Question: The VS2010 project calls functions in VS2012 and vice-versa. This worked fine at first, but when I also needed to share variables between both projects I noticed variables doesn't seem to have the same memory alignments and each project interprets the same memory address differently.
:
It only seems to occur when using , other structs and classes which doesn't contain std:: works fine.
To illustrate the problem, the following code should yeld different results when run on different Visual Studio versions.
'''
#include <string>
#include <vector>
int main()
{
int stringSize = sizeof(std::string); // Yelds 32 on VS2010, 28 on VS2012
int intVectorSize = sizeof(std::vector<int>); // Yelds 20 on VS2010, 16 on VS2012
return 0;
};
'''
Updating both projects to the same version is for me yet as I have a few dependencies tied to each version.
I will upgrade both project to the VS2012 compiler as soon as it's possible, but right now I'm hopping for a so I just can get along with working. Since it only seems to occur with STL-containers, is it perhaps possible to use an older version of the library on all projects? Or is it possible to fool the compiler? Perhaps changing the padding size?
Also, element in a std::vector seems to read fine, only elements in the vector seems to get . ()

---
We are compiling the first project into a DLL in VS2012 compile mode and then trying to access that one in VS2010.
Here's some code to recreate the problem. If you would like to try for yourself you can download the full VS2012 solution <URL>.
'''
#ifdef DLLHELL_EX
#define DLL_API __declspec(dllexport)
#else
#define DLL_API __declspec(dllimport)
#endif
#include <vector>
#include <string>
class DLL_API Foo
{
public:
Foo();
~Foo();
std::vector<std::string>* exposedMember;
};
'''
'''
#include "DllExport.h"
Foo::Foo()
{
// Create member
exposedMember = new std::vector<std::string>();
// Fill member with juicy data
for(int i=0; i<5; i++)
exposedMember->push_back("Fishstick");
}
Foo::~Foo()
{
// Clean up behind ourselves like good lil' programmers
delete exposedMember;
}
'''
'''
#include "DllExport.h"
int main()
{
// Creating class from DLL
Foo bar;
// Fetching "exposedMember" from class
std::vector<std::string>* member = bar.exposedMember;
return 0;
}
'''
The DLL was created, using <URL> tutorial
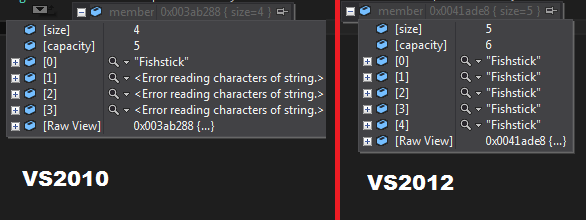
Answer: Since I don't have the option of not using different versions, the closest to solving the problem I think is by using pointers to instead of accessing them directly (e.g. 'std::vector<std::string*>*' instead of 'std::vector<std::string>*').
I would still very much prefer a solution if it is possible, but at least this way I won't have to invent my own string and vector-class as a workaround.

---
People apparently didn't very much like this answer. Personally I think it's better being told there is a solution rather than being told something should not be done at all. The solution saved us as it allowed us to continue working until we could upgrade everything to the same compiler a few weeks later.
Although, the criticism has some merits. The solution although working could be very dangerous and it is probably a coincidence that the layout of the String class is identical in both compilers when allocated alone rather than as part of a struct.
A better solution would probably simply be:
> Use C types instead, e.g. use '.c_str()' to expose a C string instead
of accessing you string-directly from the DLL or replace all your
strings with C strings.
I now think this is what @CoryNelson meant with 'most people choose to export only C types', but due to my ignorance and inexperience with C-types at the time, I didn't understand this, and I thought I was simply being told it was not possible and I was stupid for trying.
Also for people down-voting it would be greatly appreciated if you provided an explanation as to why instead of me having to guess on my own. I have no problem with criticism as long as a reason is given.